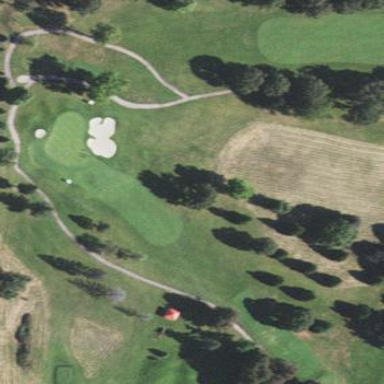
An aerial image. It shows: Grassy area designated as golf fairway.